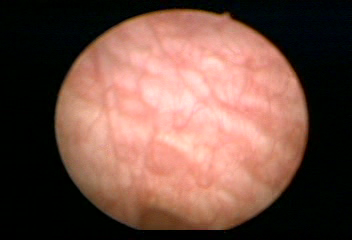
Modality: WLC
Class: Normal mucosa
Bladder cancer association: No